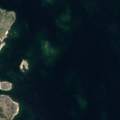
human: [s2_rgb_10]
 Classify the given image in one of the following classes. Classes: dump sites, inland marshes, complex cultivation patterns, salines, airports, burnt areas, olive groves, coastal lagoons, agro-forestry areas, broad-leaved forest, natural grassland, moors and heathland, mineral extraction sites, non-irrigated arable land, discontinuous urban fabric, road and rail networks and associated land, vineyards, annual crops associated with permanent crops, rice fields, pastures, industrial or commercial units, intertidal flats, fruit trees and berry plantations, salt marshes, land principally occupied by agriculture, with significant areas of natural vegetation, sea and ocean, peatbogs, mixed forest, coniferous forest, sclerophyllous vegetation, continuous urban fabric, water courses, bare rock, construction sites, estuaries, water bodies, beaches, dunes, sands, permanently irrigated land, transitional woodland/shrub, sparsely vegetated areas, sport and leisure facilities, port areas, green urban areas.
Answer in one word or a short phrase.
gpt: bare rock, sea and ocean